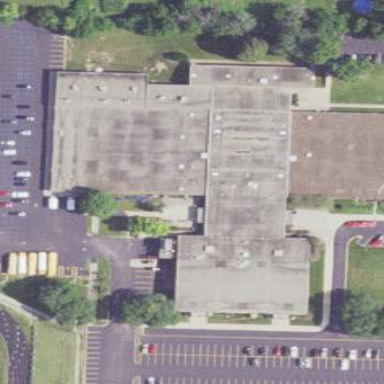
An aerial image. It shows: School building.